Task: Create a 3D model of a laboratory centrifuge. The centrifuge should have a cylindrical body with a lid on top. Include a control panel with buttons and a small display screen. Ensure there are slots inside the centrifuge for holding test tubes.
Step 248:
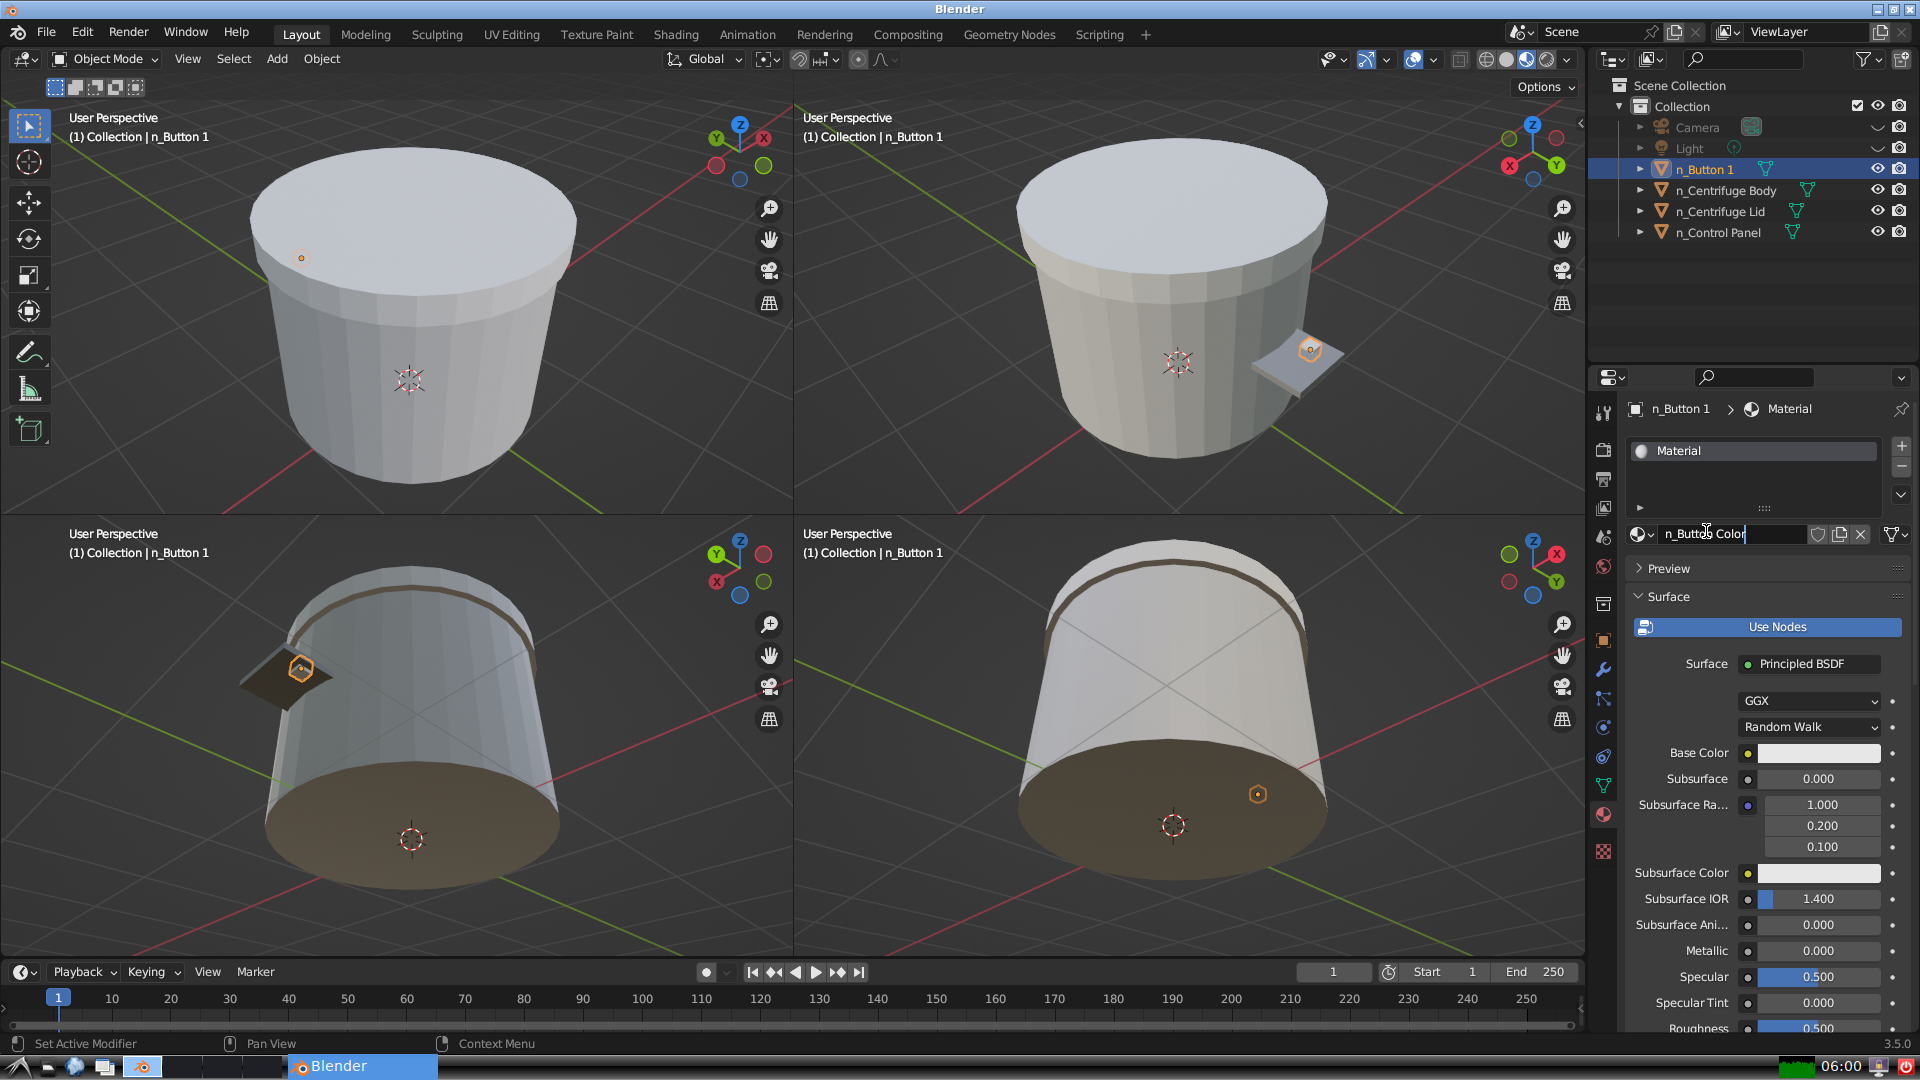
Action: {"key_press": ['Return']}